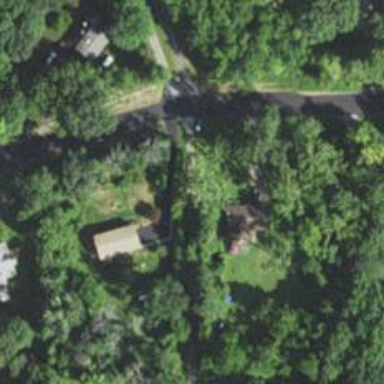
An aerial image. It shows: Residential driveway used as service road.